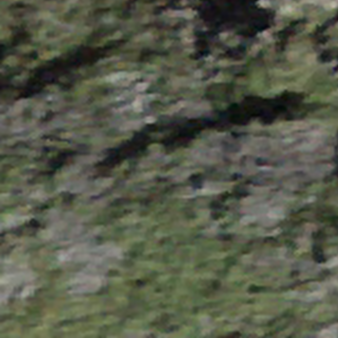
Label: other